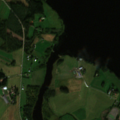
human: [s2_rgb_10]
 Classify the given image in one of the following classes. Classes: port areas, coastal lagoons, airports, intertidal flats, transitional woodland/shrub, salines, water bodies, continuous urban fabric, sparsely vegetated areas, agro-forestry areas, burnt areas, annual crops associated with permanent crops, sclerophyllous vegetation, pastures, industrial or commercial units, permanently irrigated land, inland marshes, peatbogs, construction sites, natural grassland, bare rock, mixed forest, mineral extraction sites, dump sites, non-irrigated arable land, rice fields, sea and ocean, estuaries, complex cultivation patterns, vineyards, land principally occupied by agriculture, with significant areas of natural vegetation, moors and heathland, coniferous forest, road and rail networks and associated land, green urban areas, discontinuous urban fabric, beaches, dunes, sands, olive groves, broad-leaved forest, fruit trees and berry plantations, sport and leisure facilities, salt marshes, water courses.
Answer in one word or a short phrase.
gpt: discontinuous urban fabric, non-irrigated arable land, land principally occupied by agriculture, with significant areas of natural vegetation, water bodies